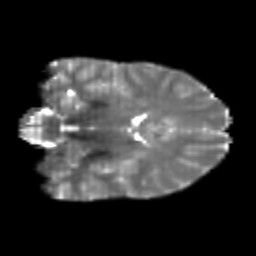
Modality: T2w
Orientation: coronal
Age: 22
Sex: female
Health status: healthy
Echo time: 0.074 s